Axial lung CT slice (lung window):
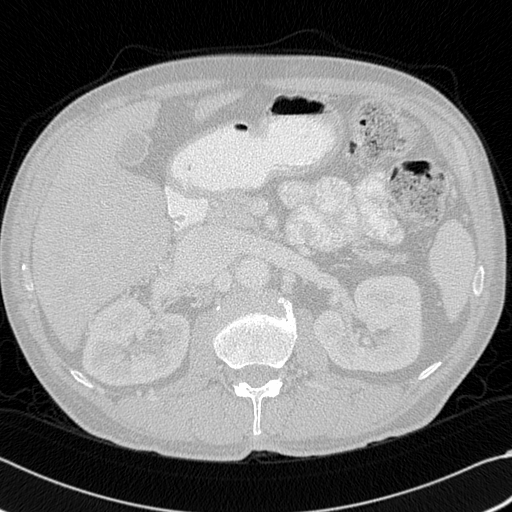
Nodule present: no